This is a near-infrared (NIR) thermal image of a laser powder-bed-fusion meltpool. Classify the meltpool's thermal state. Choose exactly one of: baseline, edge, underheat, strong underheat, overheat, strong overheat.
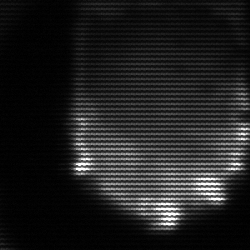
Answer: strong underheat